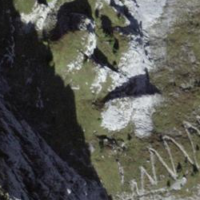
EUNIS habitat code: 23
Species observed at this site:
Saxifraga caesia
Aster alpinus
Hieracium villosum
Erinus alpinus
Carex firma
Leontopodium nivale